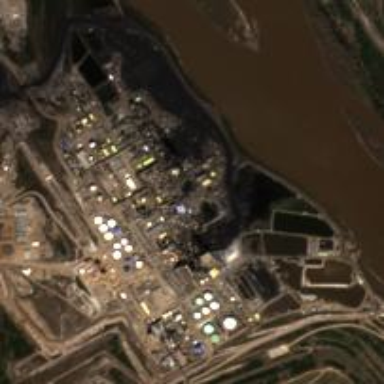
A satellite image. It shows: Industrial area primarily focused on oil sands.